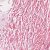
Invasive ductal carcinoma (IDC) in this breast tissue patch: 0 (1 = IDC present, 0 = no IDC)